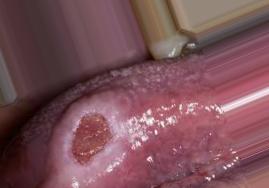
Condition: Mouth Ulcer